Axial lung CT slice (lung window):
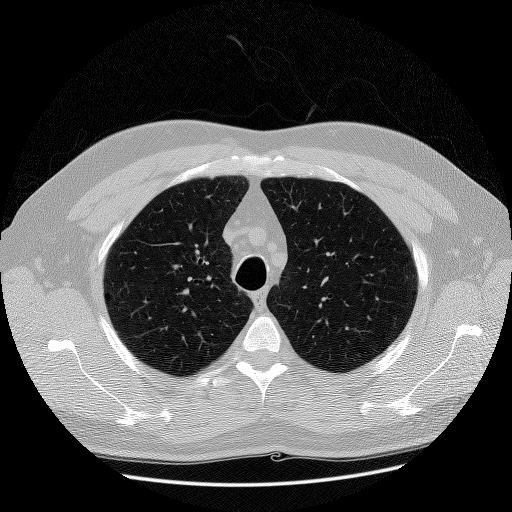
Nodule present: no